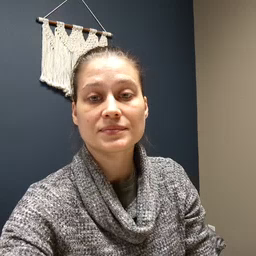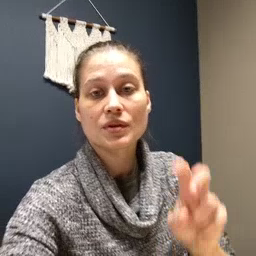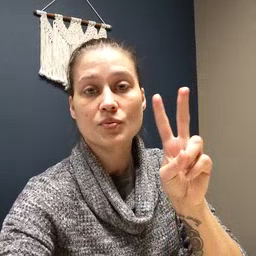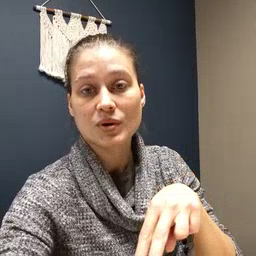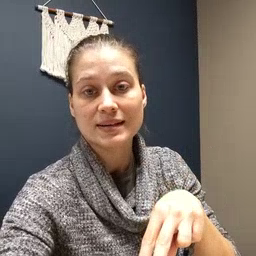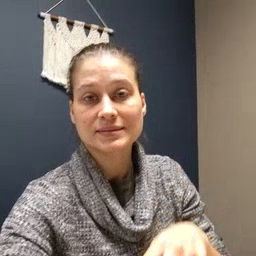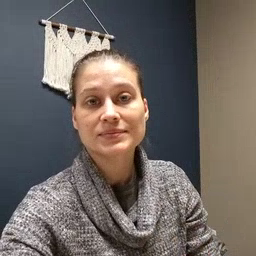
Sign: read